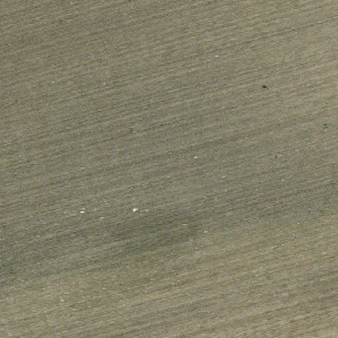
Label: other